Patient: sex M, age 38
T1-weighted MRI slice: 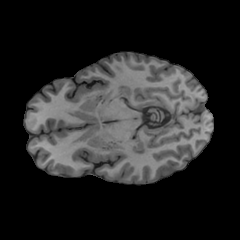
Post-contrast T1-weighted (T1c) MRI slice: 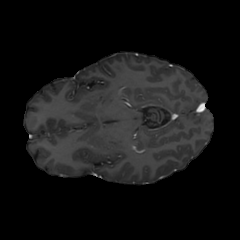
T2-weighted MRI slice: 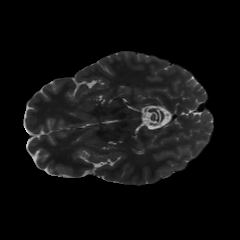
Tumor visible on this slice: no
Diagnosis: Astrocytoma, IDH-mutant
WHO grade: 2